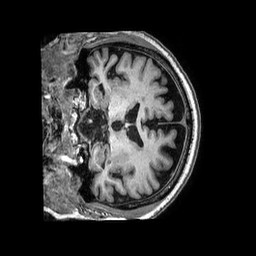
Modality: T1w
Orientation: coronal
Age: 78
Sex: male
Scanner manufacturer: philips
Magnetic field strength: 3 T
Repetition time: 0.006906 s
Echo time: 0.003126 s